Question: I've searched and searched, and I couldn't find a solution. I added an image into my navigation (my logo) and it is pushing the text down below the image, instead of displaying inline. How can I fix that?

Here is the css for the navigation:
'''
header.container>.container--content>.container--navigation>li>a {
padding-left: 20px;
font-size: 13px;
text-transform: uppercase;
color: #1E7194;
transition: 0.25s;
}
'''
Here is the HTML.
'''
<header class="container">
<div class="container--content vertical center">
<div class="container--navigation">
<li><a id='1' href="#">Home</a></li>
<li><a href="#">About Me</a></li>
<img src="logo.png">
<li><a href="#">Contact Me</a></li>
<li><a href="#">Portfolio</a></li>
</div>
</div>
</header>
'''
How can I get these two elements to display inline?
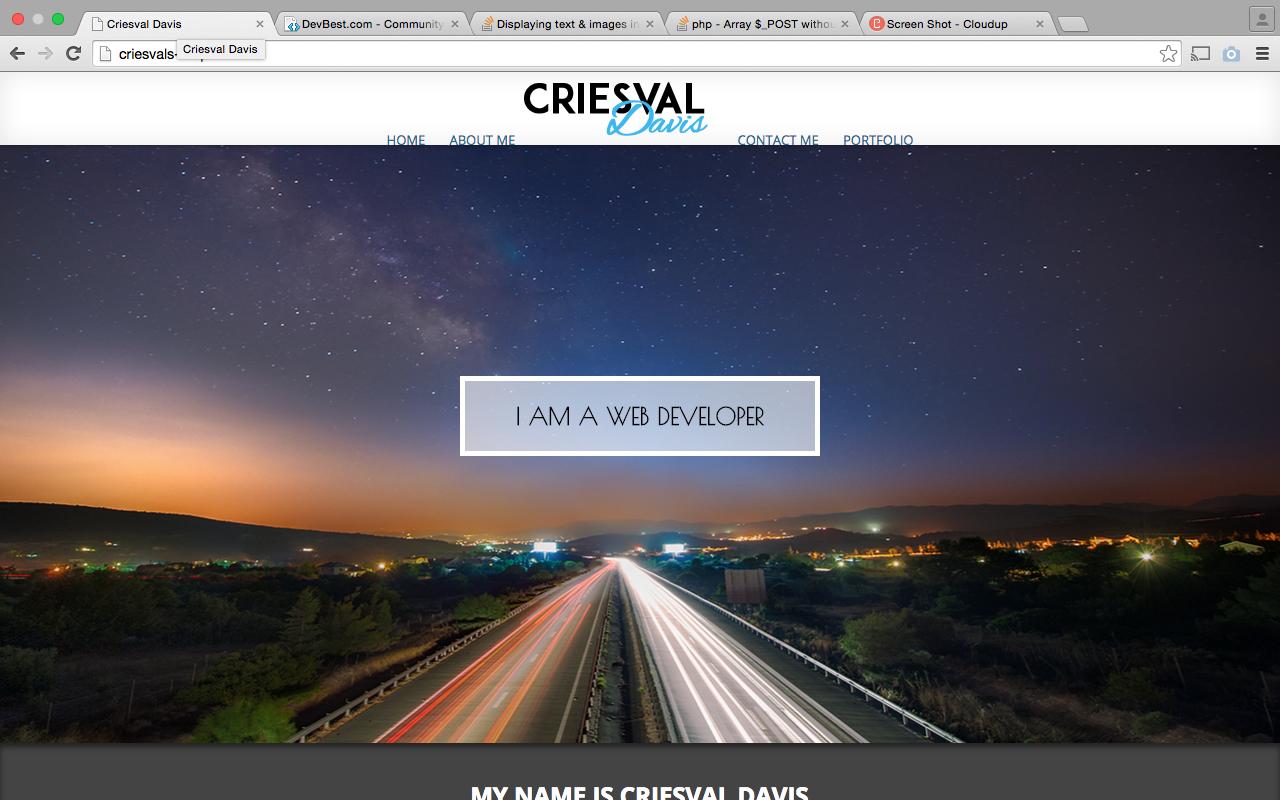
Answer: There are a few ways of doing so. <URL>:
'''
header.container>.container--content>.container--navigation>li>* {
vertical-align: middle;
}
'''
HTML:
'''
<div class="container--navigation">
<li><a id="1" href="#">Home</a></li>
<li><a href="#">About Me</a></li>
<li><img src="http://dummyimage.com/90x90/000/fff"></li>
<li><a href="#">Contact Me</a></li>
<li><a href="#">Portfolio</a></li>
</div>
'''
View Result Image